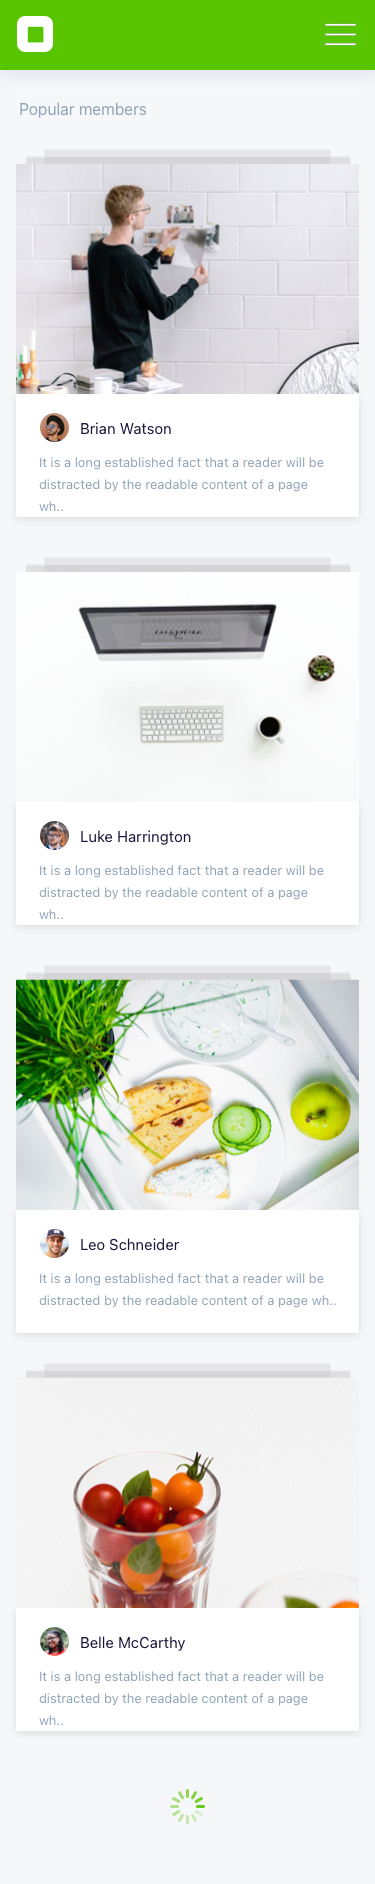
Text in this UI design:
It is a long established fact that a reader will be distracted by the readable content of a page wh..
Belle McCarthy
It is a long established fact that a reader will be distracted by the readable content of a page wh..
Leo Schneider
It is a long established fact that a reader will be distracted by the readable content of a page wh..
Luke Harrington
It is a long established fact that a reader will be distracted by the readable content of a page wh..
Brian Watson
Popular members